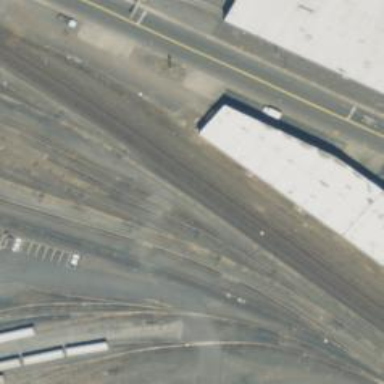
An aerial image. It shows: Railway yard in service.